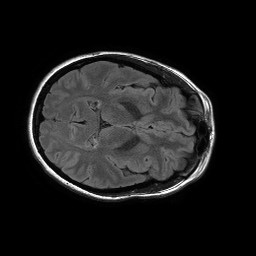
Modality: FLAIR
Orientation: axial
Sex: female
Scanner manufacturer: philips
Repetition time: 11 s
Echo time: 0.125 s